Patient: sex M, age 80
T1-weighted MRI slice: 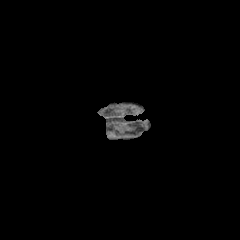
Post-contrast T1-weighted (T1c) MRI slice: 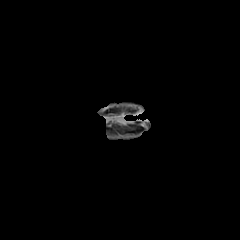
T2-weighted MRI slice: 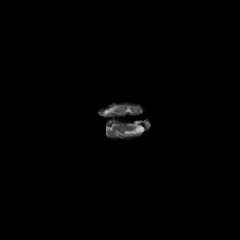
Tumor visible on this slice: no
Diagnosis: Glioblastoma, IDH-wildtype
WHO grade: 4